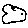
Label: fish